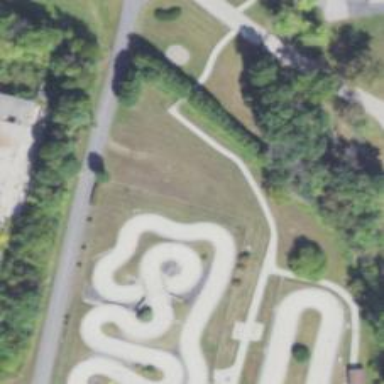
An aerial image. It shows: Karting raceway for sports activities.